Question: 'Scrollview'
Here is an application that uses this function very well and works in API9 and more:
The 'zoomcontrol' hide after 2 seconds without user interaction.

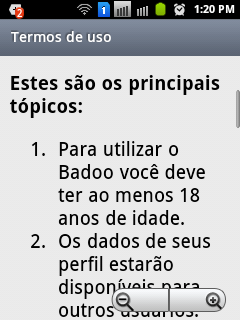
Answer: The view you are seeing 'WebView' as mentioned by <URL> in their comment.
If you want to implement something like this in Android, you can either use a 'WebView' yourself and add text/images etc to this as HTML code. See <URL>.
If you absolutely have to use 'ScrollView' you .
You could have a 'RelativeLayout' that contains the ScrollView and the two 'Buttons' for zooming in and out. Have the 'Buttons' in their own 'LinearLayout' with 'orientation="horizontal"' and set this to align with the bottom right of the parent 'RelativeLayout'.
That will give you the floating buttons above the 'ScrollView'.
You can then detect a tap on the 'ScrollView', or when it scrolls using the example given in <URL>.
When you detect a scroll/tap, you can then set the 'Button' layout to be , and remove visibility after 2 seconds with a 'Timer' or a 'Thread' that sleeps for 2000ms.
To achieve zooming, you would have to increase the of the 'TextView' font size for each click and decrease it for every click. For 'Bitmaps' you could similarly scale the 'Bitmap' to fill the new size.
A lot of work for what you want to achieve. Try to stick to 'WebView' or find another way of representing your application.